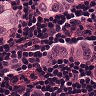
Metastatic tissue present: yes